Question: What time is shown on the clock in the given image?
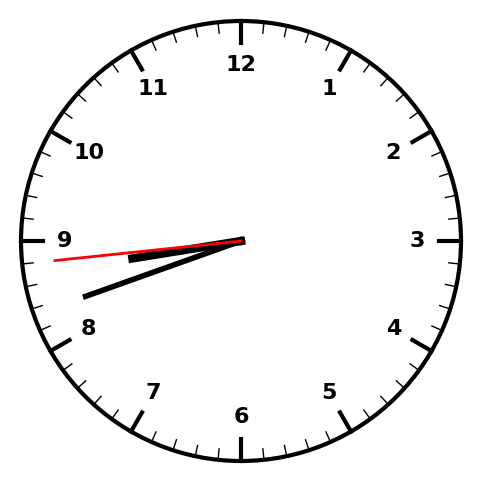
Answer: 08:41:44